Question: I want to upload image and want to store that image in database as well.But when i click on image to open browse file dialogue box the form already submited.But i want to submit form after i select image.

Here is my code
'''
<form>
<input type="file" id="my_file" style="display:none;" />
<input type="image" src="albert-einstein-bike.jpg" width="90px" height="200" />
</form>
<script>
$("input[type='image']").click(function() {
$("input[id='my_file']").click();
});
</script>
'''
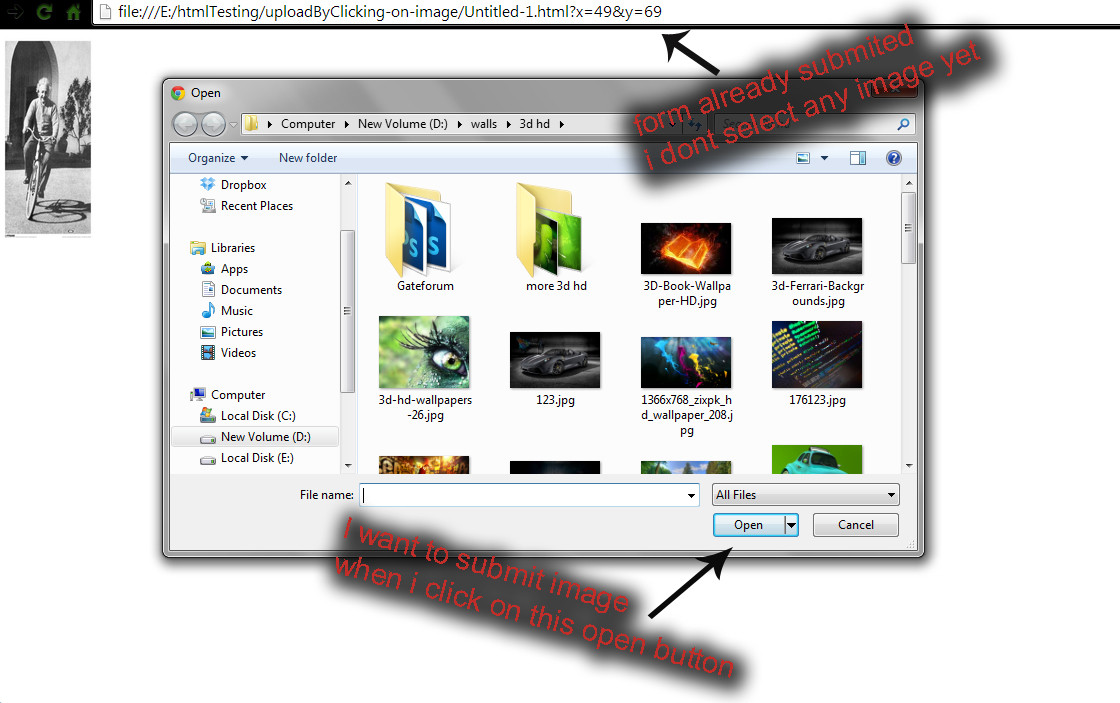
Answer: Hope something like this might do it for you mate... :)
html
'''
<div id='preview'></div>
<form id="imageform" method="post" enctype="multipart/form-data" action='ajaximage.php'>
<input type="file" name="photoimg" id="photoimg" />
</form>
'''
Script File
'''
$('#photoimg').on('change', function()
{
$("#imageform").ajaxForm({target: '#preview', //Shows the response image in the div named preview
success:function(){
},
error:function(){
}
}).submit();
});
'''
ajaximage.php
'''
if(isset($_POST) and $_SERVER['REQUEST_METHOD'] == "POST")
{
$name = $_FILES['photoimg']['name'];
$size = $_FILES['photoimg']['size'];
$tmp = $_FILES['photoimg']['tmp_name'];
$path = "uploads/";
move_uploaded_file($tmp, $path.$name) //Stores the image in the uploads folder
}
'''